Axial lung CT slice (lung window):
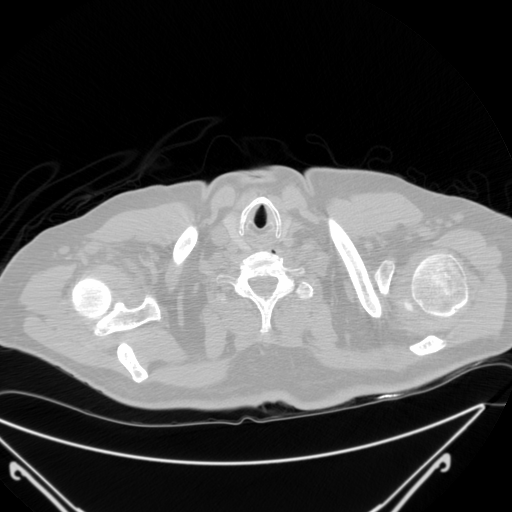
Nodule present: no